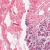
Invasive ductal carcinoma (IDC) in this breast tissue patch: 0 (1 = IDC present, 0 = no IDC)